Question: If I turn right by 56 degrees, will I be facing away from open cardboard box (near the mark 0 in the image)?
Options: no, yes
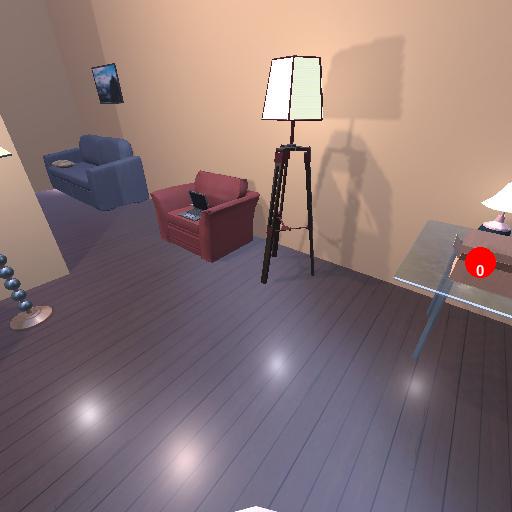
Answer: no